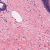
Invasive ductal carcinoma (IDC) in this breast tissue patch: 0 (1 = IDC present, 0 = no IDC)